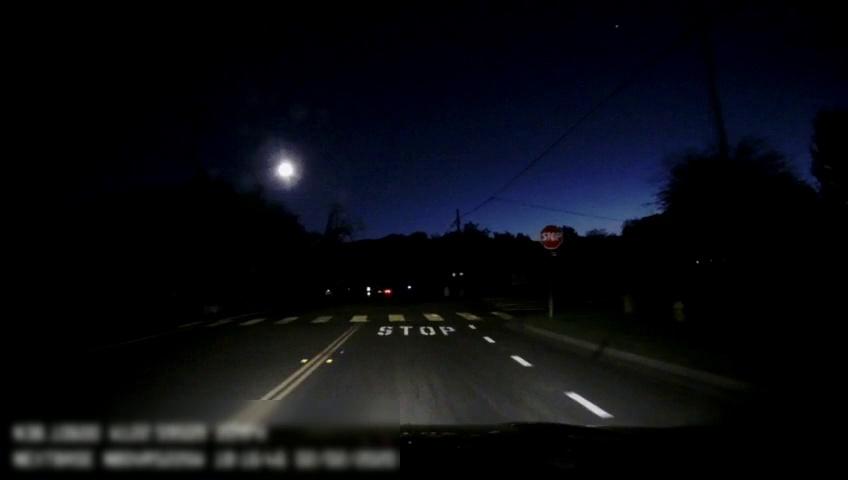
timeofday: Night
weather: Other
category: Drivable Space
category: Lanes | Alternate Lane
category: Lanes | Opposite Lane
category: Lanes | Alternate Lane
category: Traffic | Signs